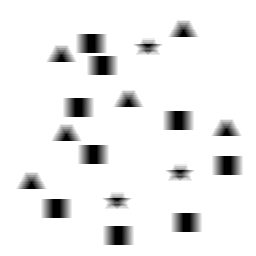
Squares: 9
Triangles: 6
Stars: 3
Total shapes: 18